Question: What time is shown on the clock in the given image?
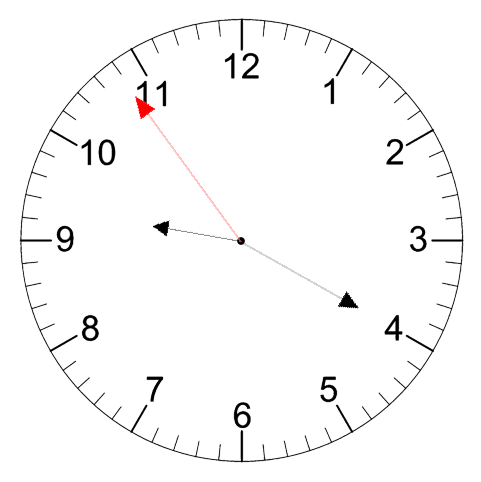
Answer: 09:19:54